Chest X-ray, AP view. Patient: 21 years old, sex F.
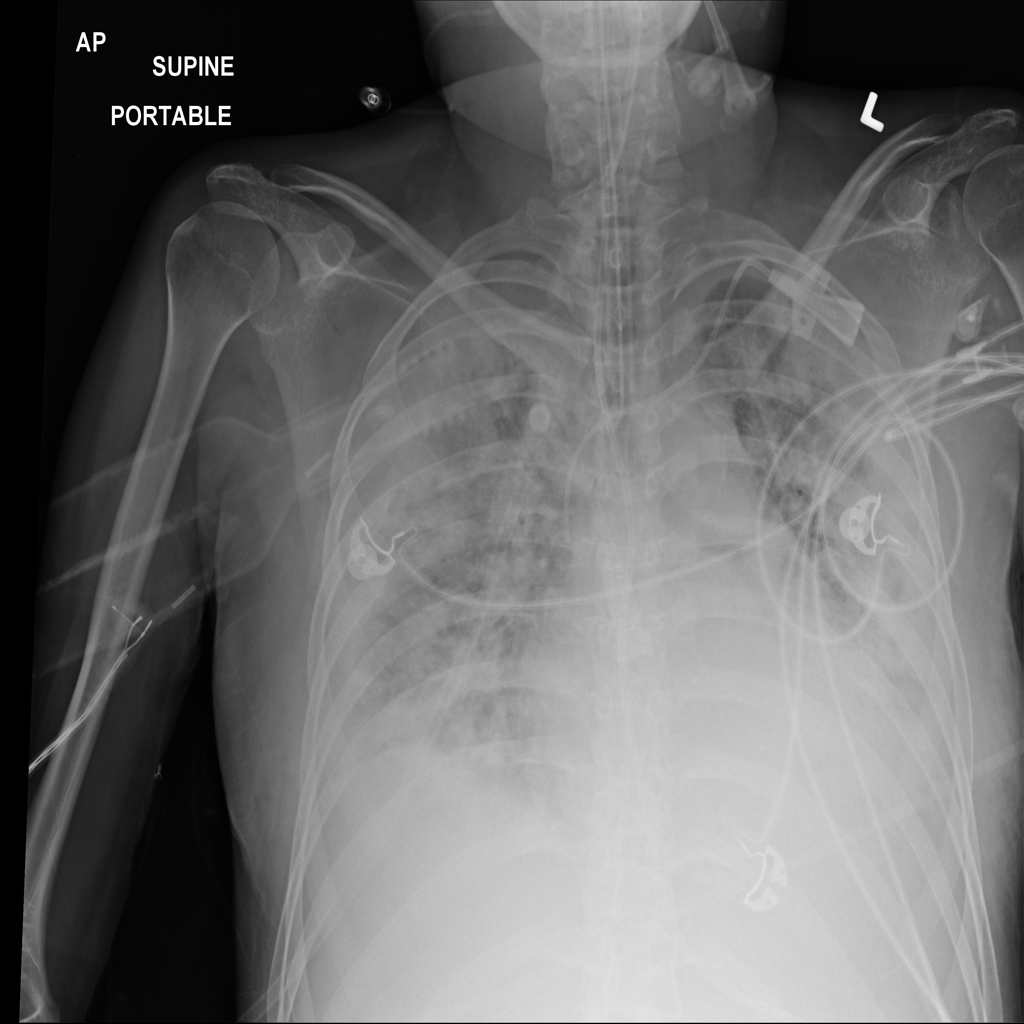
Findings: Edema, Pleural_Thickening